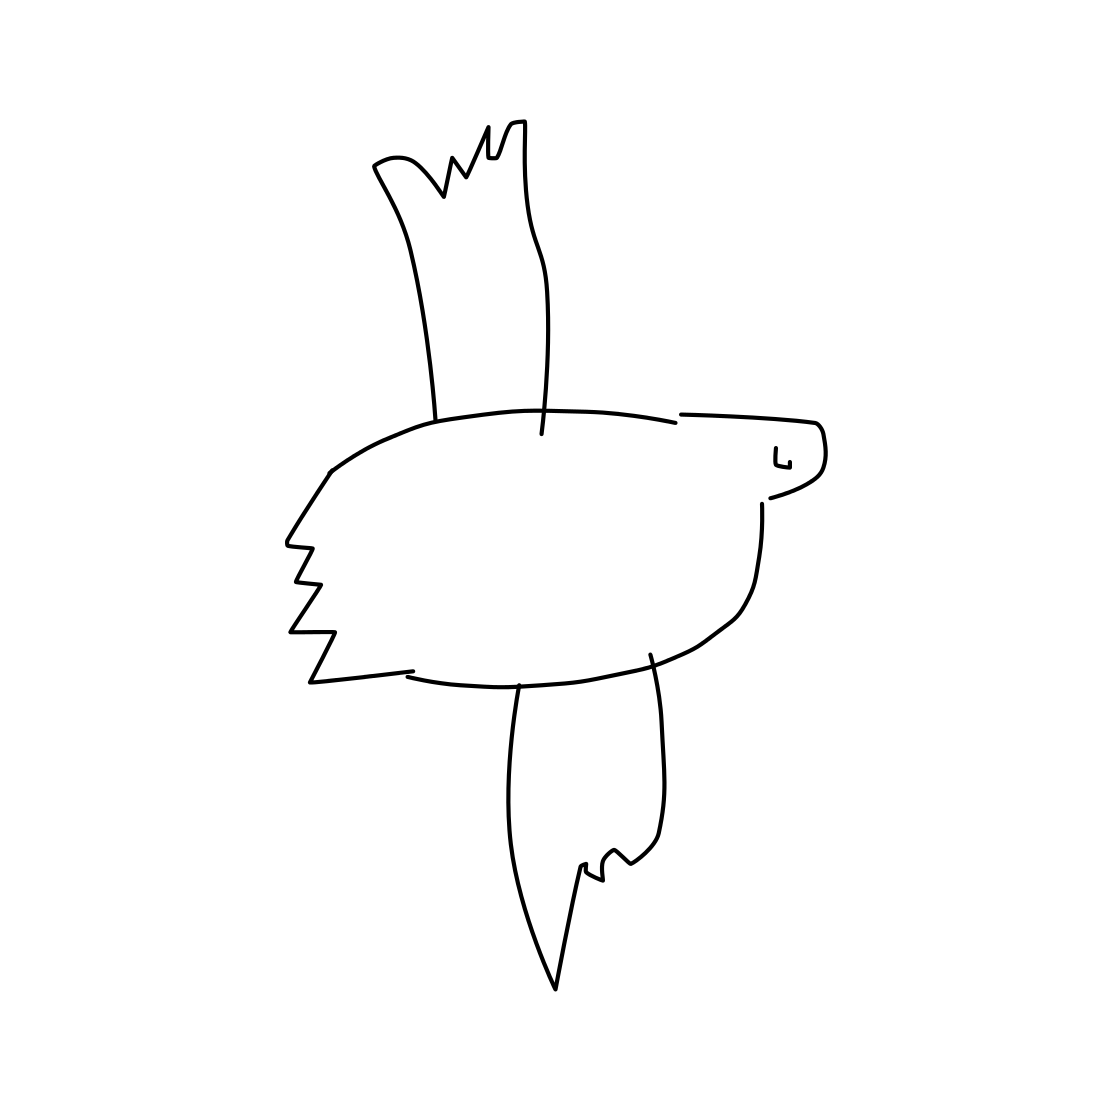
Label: seagull